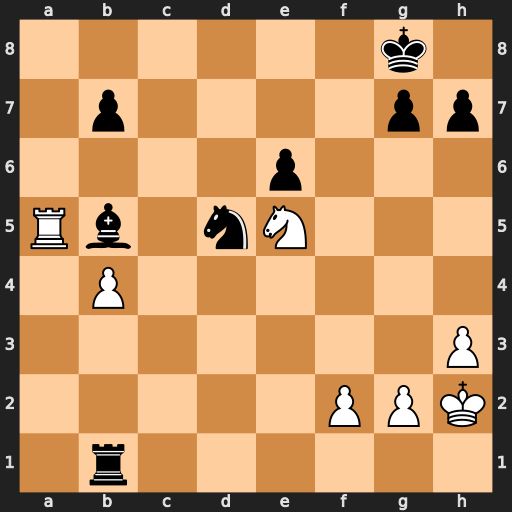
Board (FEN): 6k1/1p4pp/4p3/Rb1nN3/1P6/7P/5PPK/1r6
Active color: w
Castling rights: -
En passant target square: -
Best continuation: Ra8+ Be8 Rxe8#